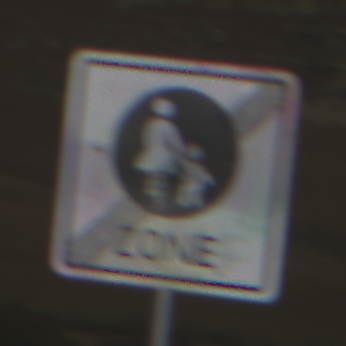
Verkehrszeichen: EndeFussgaengerzone
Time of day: MorningAfternoon
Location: Outdoor (Nature)
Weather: PartlyCloudy
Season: NotSpecified
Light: Natural